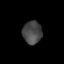
Tissue: prostate
Cell type: T cells
Senescence score: 0.3469
Nuclear area (px): 426
Mean DAPI intensity: 71.725